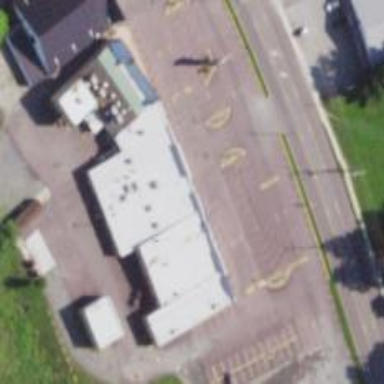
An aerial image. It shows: Supermarket.